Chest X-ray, AP view. Patient: 46 years old, sex M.
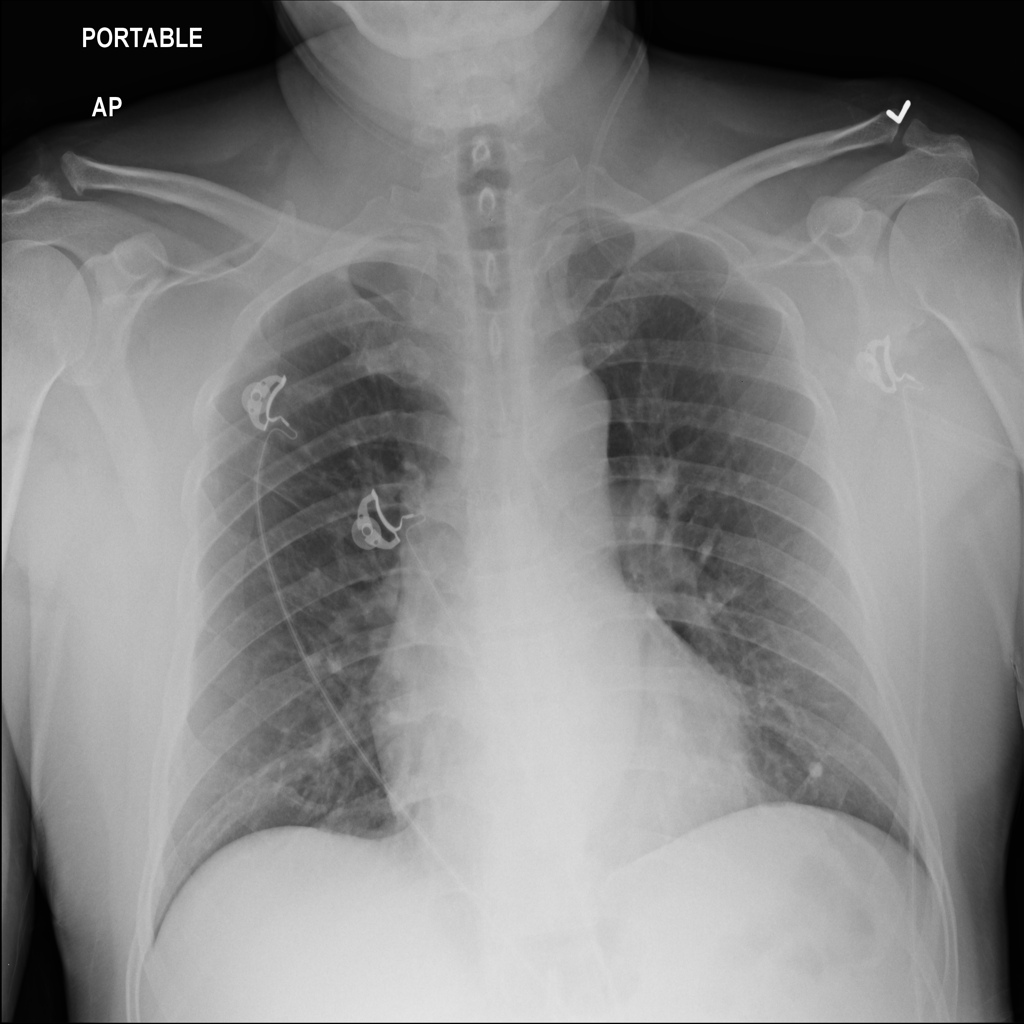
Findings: No Finding